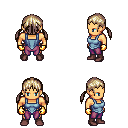
a pixel art fantasy rpg character, male body template, human, tanned skin, blue vest, magenta pants, white blonde twin-tailed hairstyle, gold gloves, maroon shoes, four views (front, back, left, right), 2x2 character sprite sheet, small pixel art, hard edges, no anti-aliasing